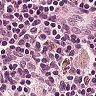
Metastatic tissue present: no